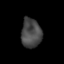
Tissue: lung
Cell type: Others
Senescence score: 0.2149
Nuclear area (px): 575
Mean DAPI intensity: 71.525